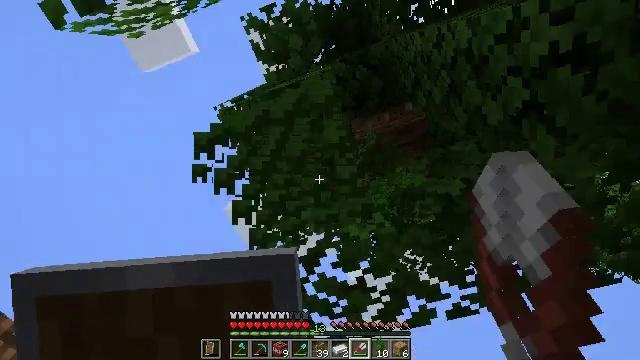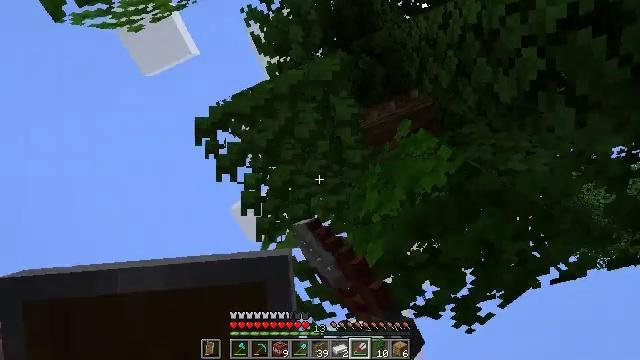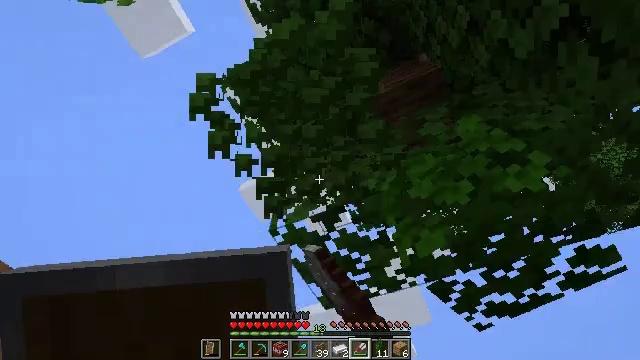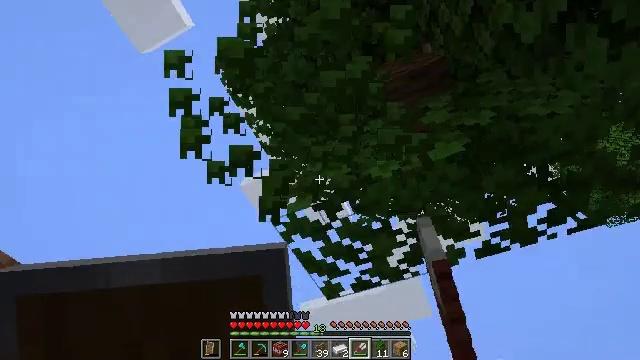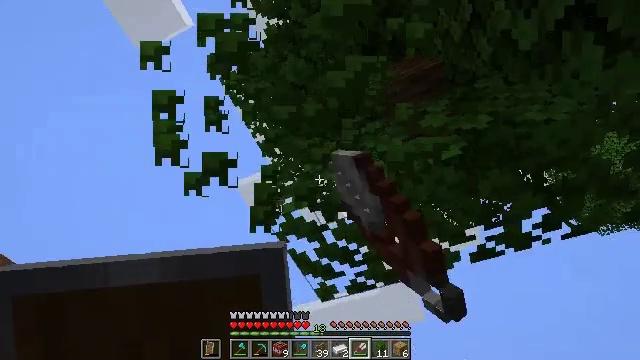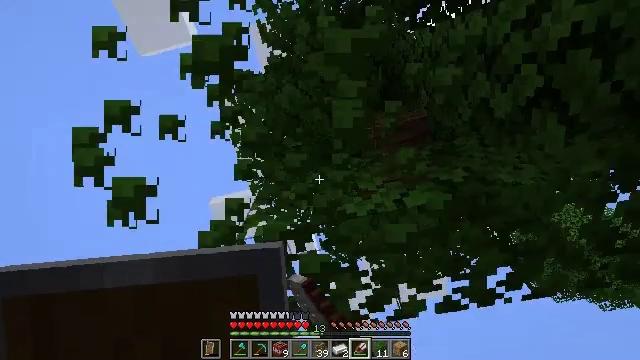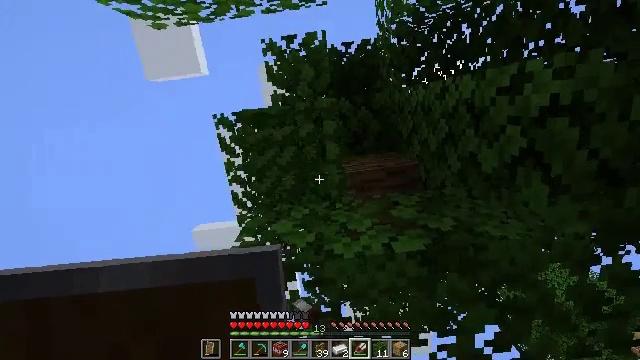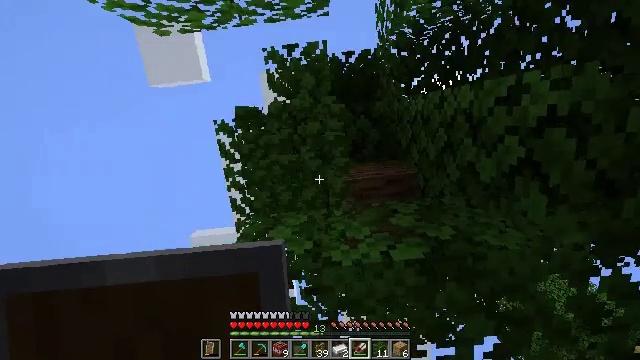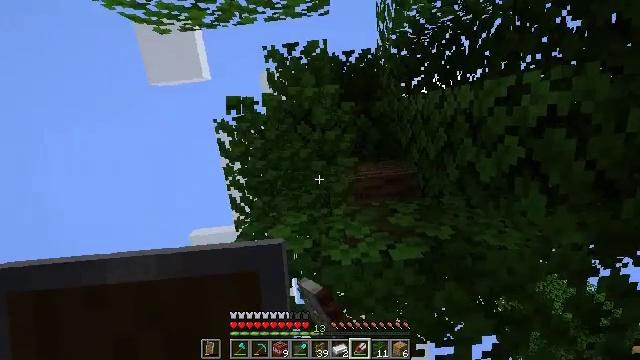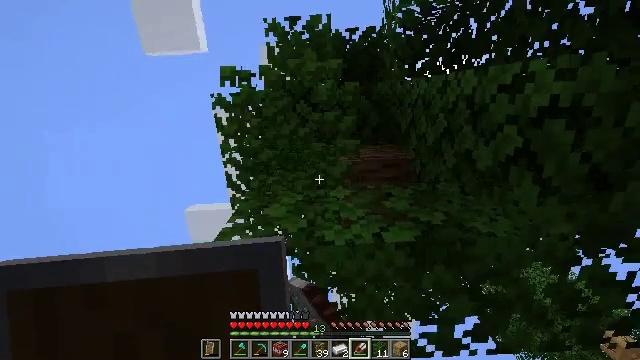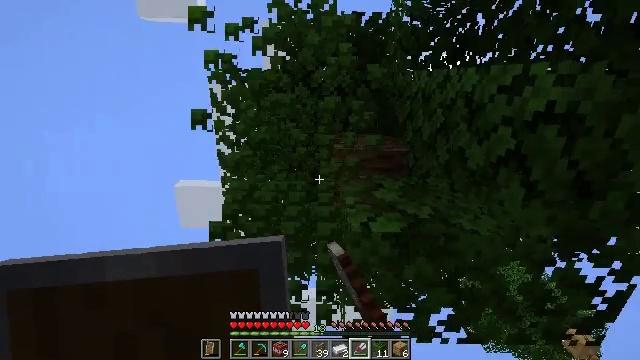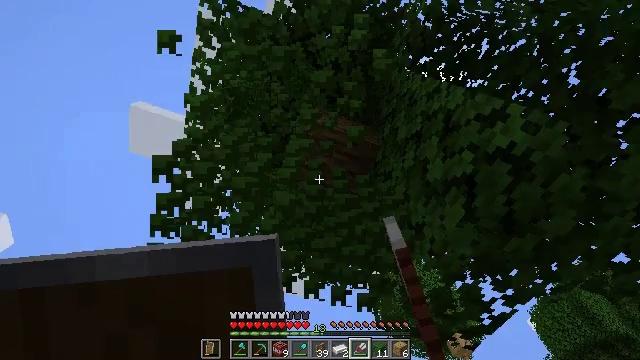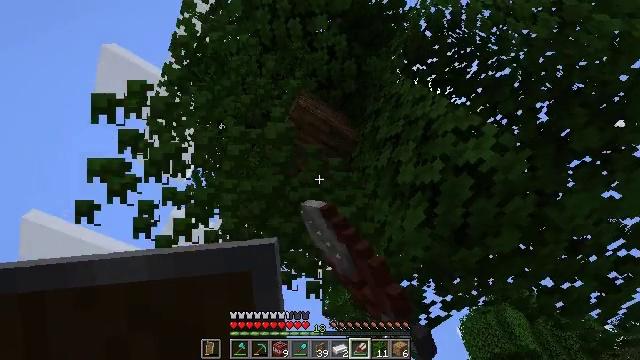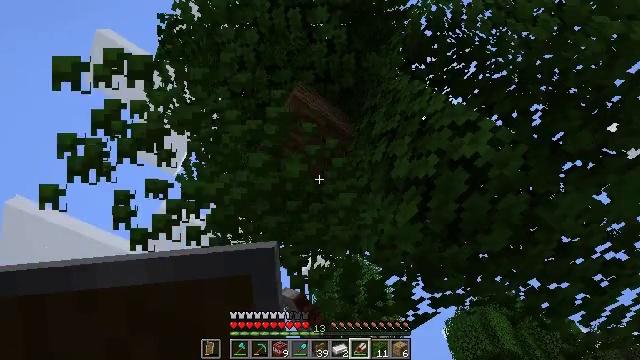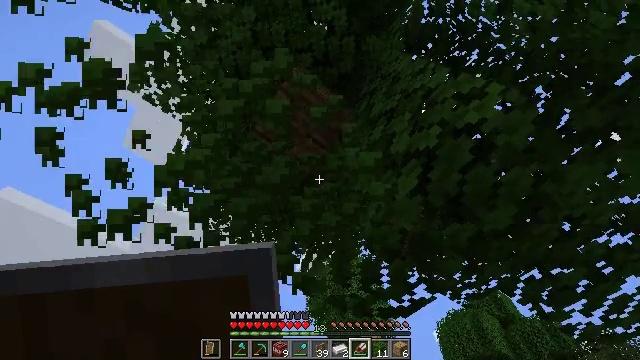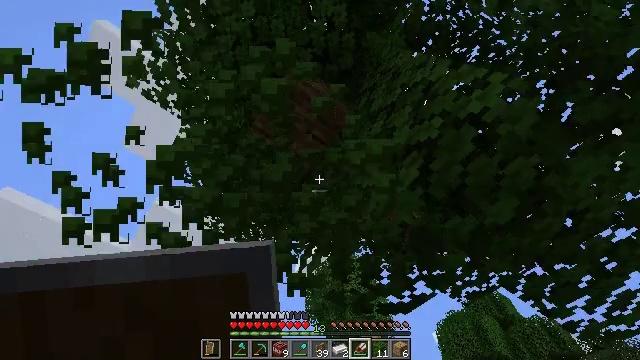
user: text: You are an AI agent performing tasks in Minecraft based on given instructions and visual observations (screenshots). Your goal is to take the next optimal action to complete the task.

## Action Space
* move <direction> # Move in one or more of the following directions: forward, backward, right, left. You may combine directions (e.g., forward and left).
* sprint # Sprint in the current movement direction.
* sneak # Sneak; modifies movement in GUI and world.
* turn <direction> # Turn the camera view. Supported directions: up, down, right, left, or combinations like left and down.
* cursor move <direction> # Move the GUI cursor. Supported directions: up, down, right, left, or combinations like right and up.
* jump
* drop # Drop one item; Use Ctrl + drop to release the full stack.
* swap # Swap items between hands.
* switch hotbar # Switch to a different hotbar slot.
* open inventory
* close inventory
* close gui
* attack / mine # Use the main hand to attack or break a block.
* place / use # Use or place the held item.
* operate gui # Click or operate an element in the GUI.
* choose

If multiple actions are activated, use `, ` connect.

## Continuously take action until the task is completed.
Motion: motion action
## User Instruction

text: Trim the tree by mining oak leaves.
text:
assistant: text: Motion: turn left, attack / mine
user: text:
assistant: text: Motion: turn left and down, attack / mine
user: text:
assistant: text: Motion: turn down, attack / mine
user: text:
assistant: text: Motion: turn right, attack / mine
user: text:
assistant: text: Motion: turn right and up, attack / mine
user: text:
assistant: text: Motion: turn right and up, attack / mine
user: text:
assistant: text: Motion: turn up, attack / mine
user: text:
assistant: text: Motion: attack / mine
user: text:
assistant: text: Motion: turn right and down, attack / mine
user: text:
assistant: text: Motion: turn right and down, attack / mine
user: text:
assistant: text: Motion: turn right and down, attack / mine
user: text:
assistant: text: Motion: move forward, turn right and down, attack / mine
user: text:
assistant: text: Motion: move forward, turn right, attack / mine
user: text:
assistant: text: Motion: move forward, turn right, attack / mine
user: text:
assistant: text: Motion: move forward, attack / mine
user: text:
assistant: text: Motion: move forward and move left, turn right and up, attack / mine
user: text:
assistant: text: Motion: move forward and move left, attack / mine
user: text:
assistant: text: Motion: move forward and move left, turn left and up, attack / mine
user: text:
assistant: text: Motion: move left, turn left and up, attack / mine
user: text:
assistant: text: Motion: move left, turn right and up, attack / mine
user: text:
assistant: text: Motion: turn right and up, attack / mine
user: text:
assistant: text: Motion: turn right, attack / mine
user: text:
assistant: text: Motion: turn right and down, attack / mine
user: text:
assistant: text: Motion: turn right and down, attack / mine
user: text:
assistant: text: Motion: turn right, attack / mine
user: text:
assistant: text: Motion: turn right, attack / mine
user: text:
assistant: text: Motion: turn right and down, attack / mine
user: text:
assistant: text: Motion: move forward, turn right and down, attack / mine
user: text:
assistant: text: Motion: move forward, turn down, attack / mine
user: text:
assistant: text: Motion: move forward, turn left and down, attack / mine